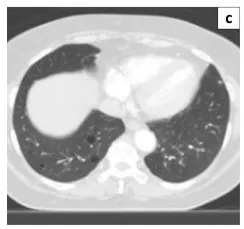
Solid pulmonary nodules to. Thin-walled cysts.
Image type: radiology (ct)